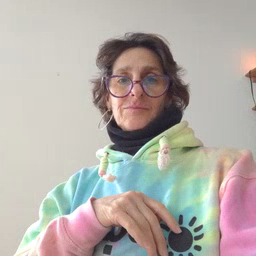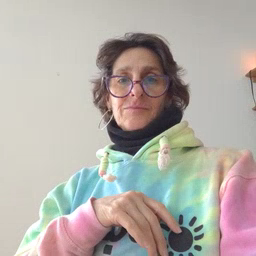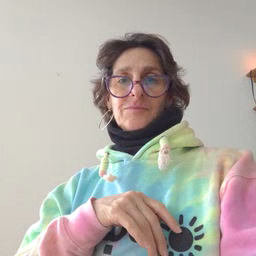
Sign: talk